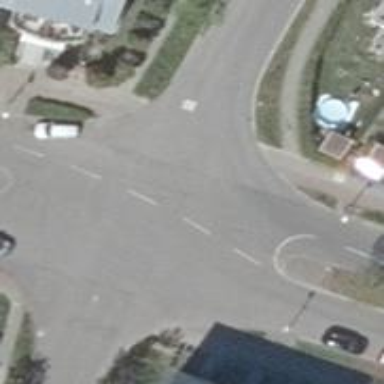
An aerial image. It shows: Paved residential road with no sidewalk.